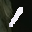
Label: 1